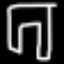
Label: pants